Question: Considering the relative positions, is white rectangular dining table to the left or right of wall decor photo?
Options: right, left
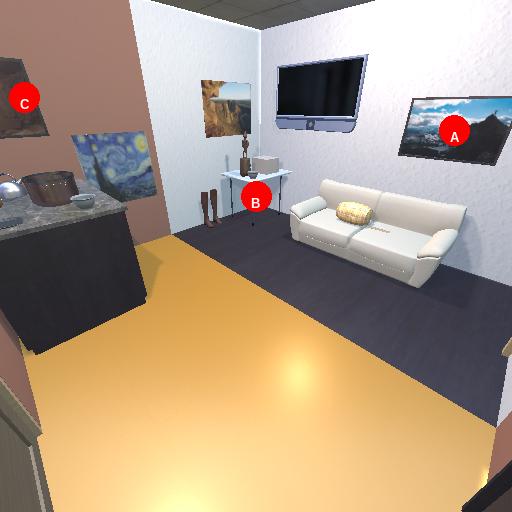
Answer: right